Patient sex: M
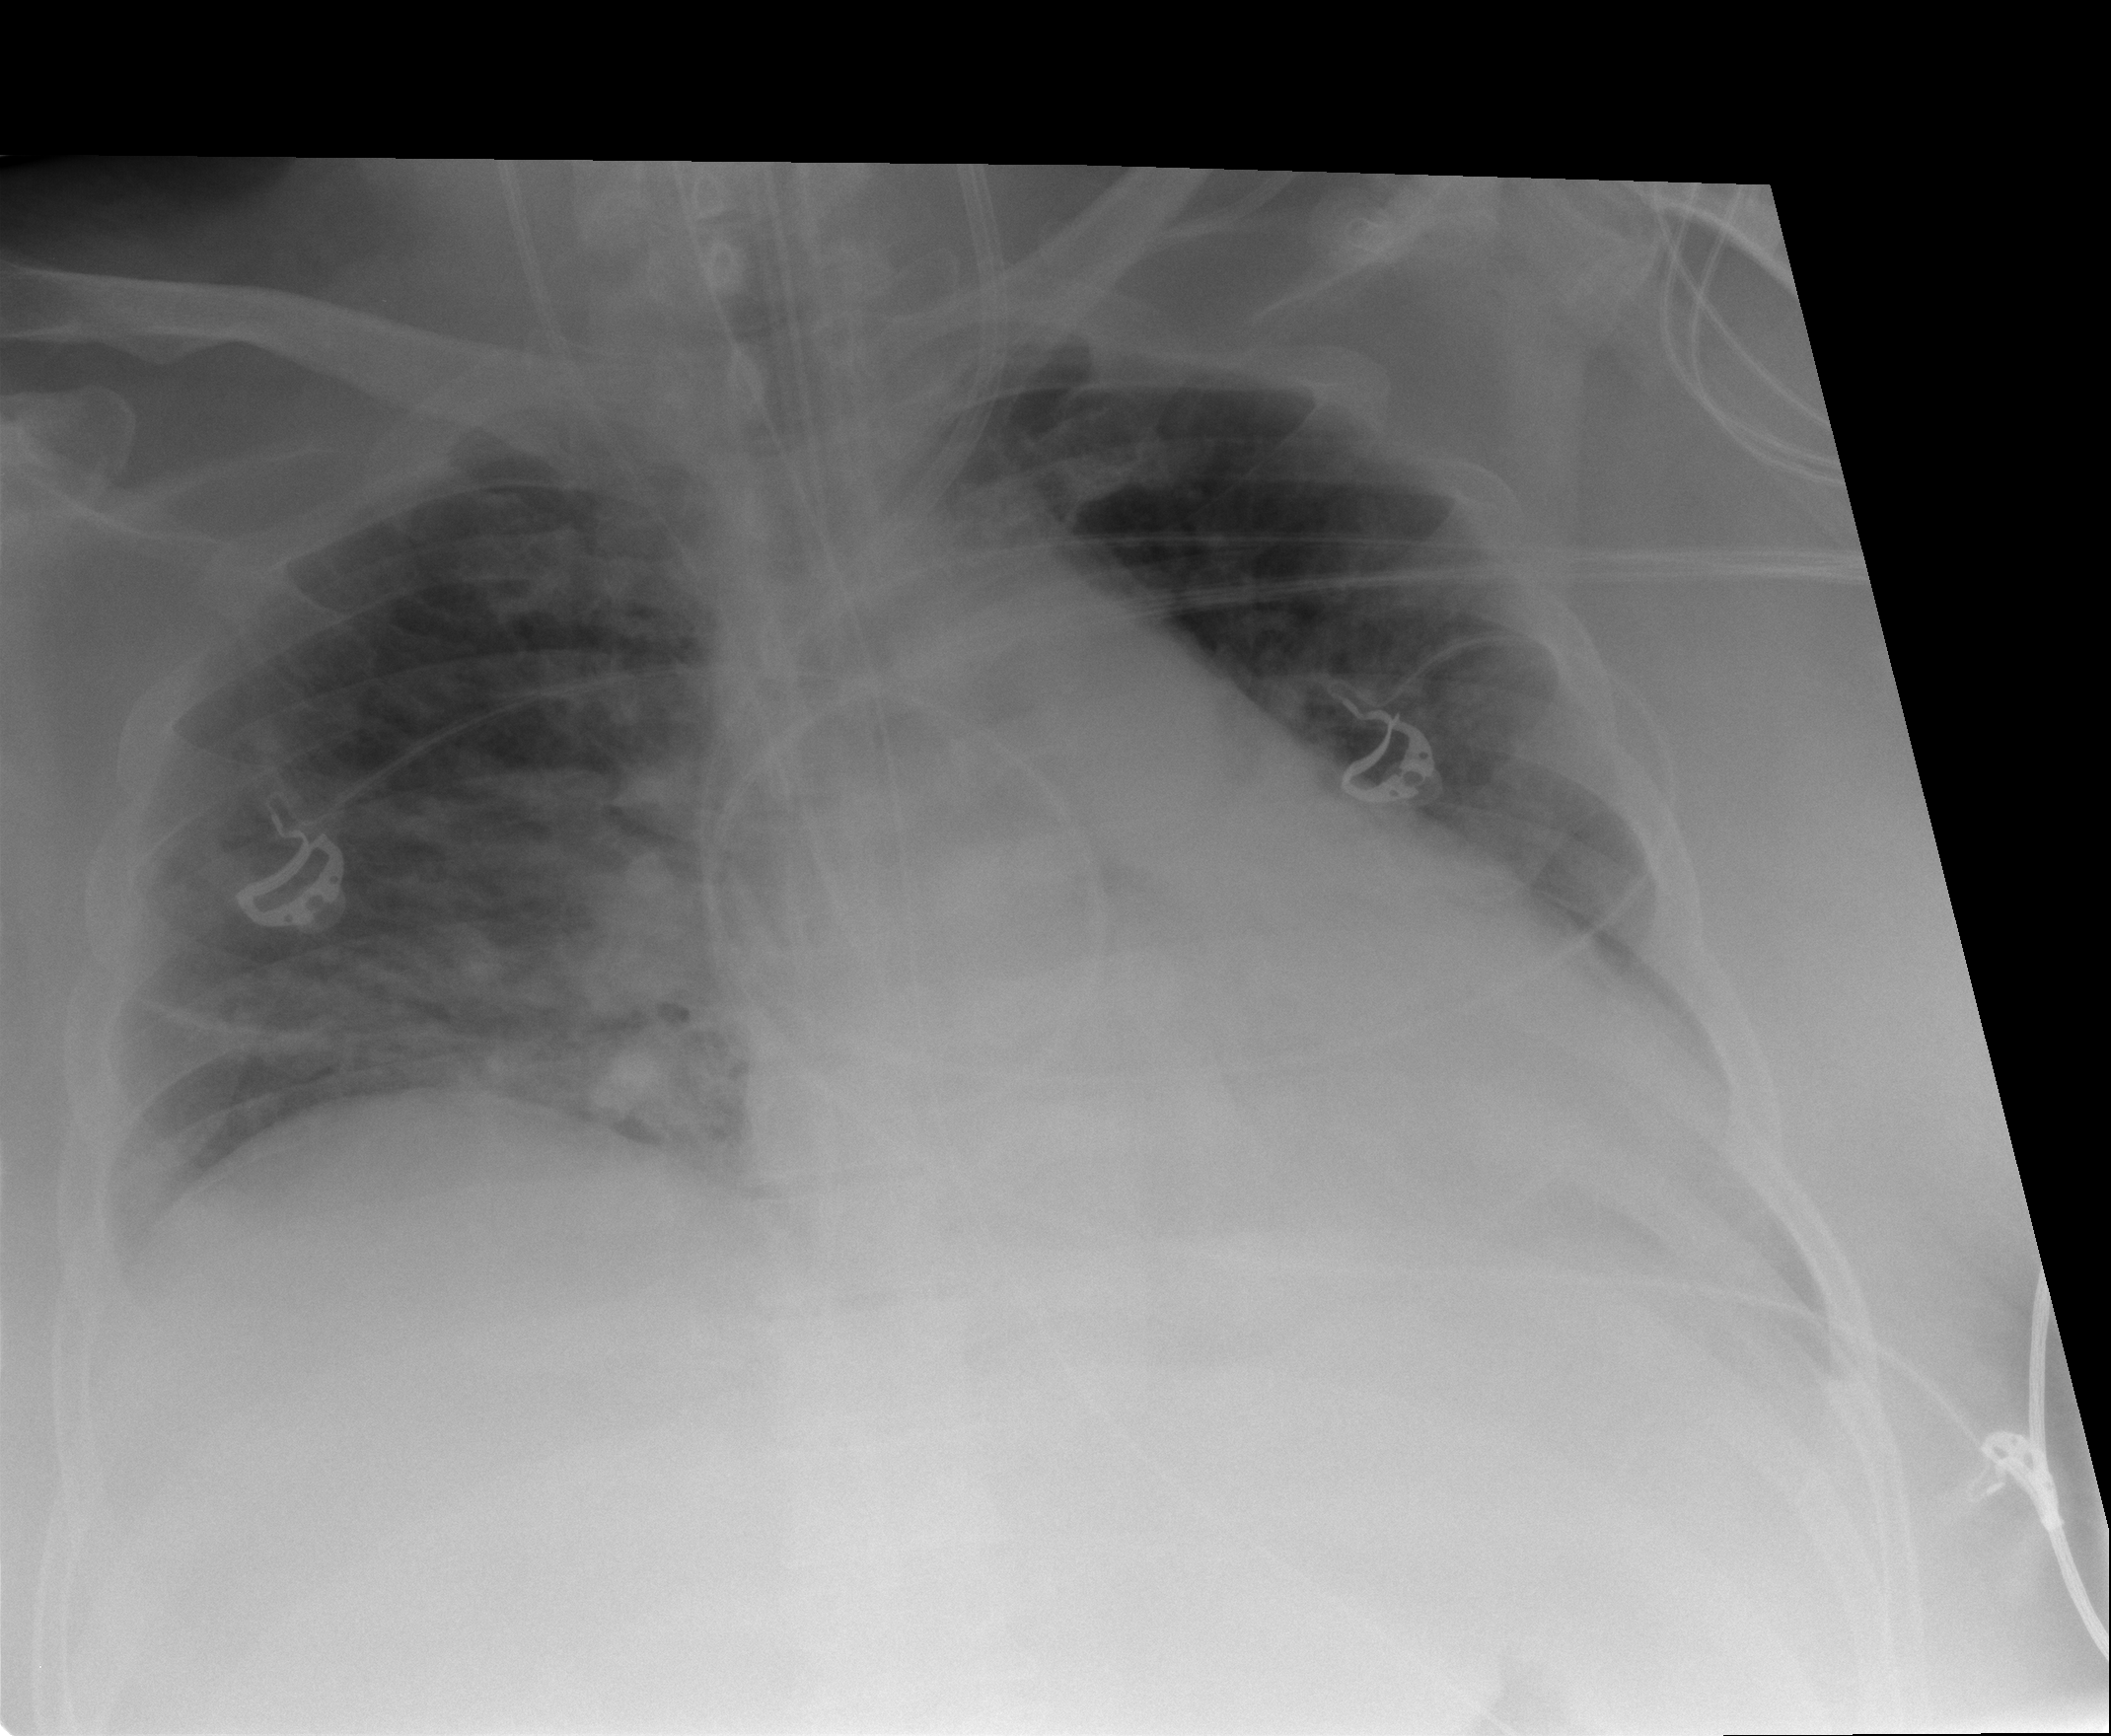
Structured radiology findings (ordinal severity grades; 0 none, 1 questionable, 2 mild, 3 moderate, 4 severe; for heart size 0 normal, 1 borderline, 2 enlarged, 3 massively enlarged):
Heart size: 2
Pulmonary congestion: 2
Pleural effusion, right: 1
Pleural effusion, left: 0
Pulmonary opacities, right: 0
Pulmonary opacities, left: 0
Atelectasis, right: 2
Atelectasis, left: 0